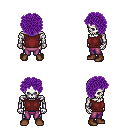
a pixel art fantasy rpg character, male body template, skeleton, maroon sleeveless shirt, magenta pants, purple curly afro hairstyle, brown shoes, four views (front, back, left, right), 2x2 character sprite sheet, small pixel art, hard edges, no anti-aliasing